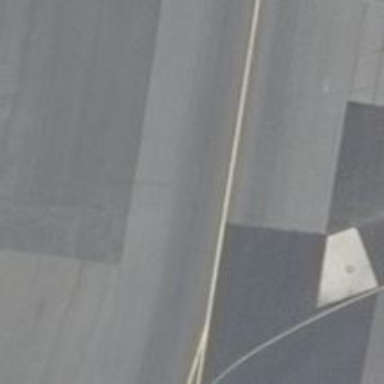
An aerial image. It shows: Concrete taxiway at the airport.